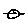
Label: circle